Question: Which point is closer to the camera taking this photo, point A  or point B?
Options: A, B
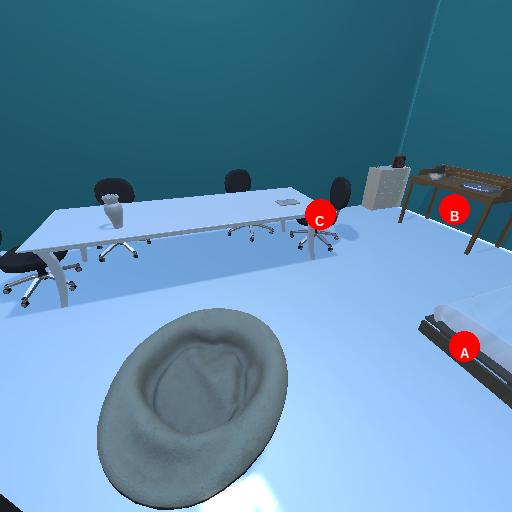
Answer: A